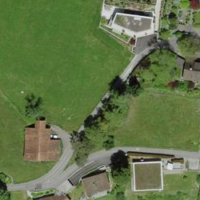
EUNIS habitat code: 24
Species observed at this site:
Ajuga reptans
Senecio vulgaris